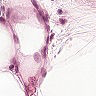
Metastatic tissue present: no